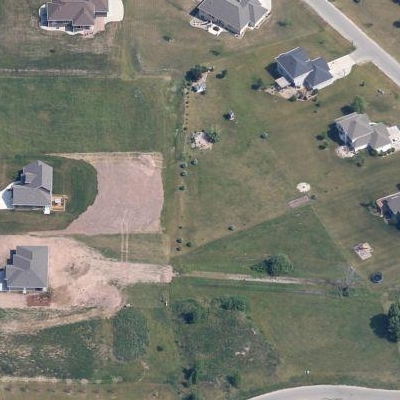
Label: Grass